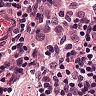
Metastatic tissue present: no